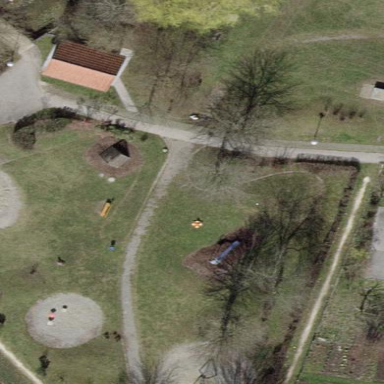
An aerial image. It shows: Playground area for leisure activities on the land.